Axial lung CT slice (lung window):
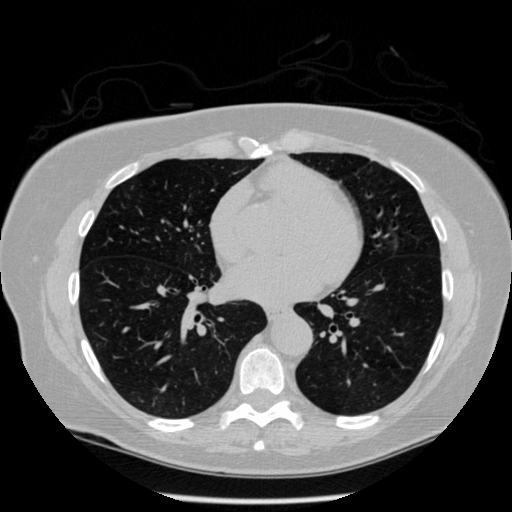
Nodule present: no